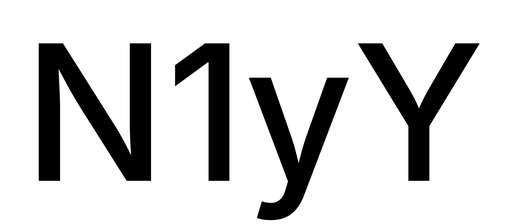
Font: Inter_Medium